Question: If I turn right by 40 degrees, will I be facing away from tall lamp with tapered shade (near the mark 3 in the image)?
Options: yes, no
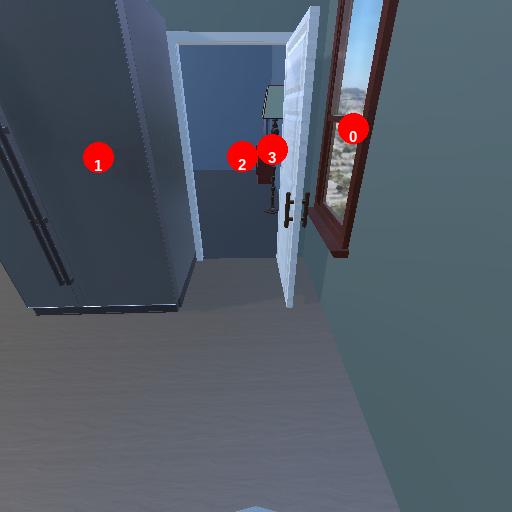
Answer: yes